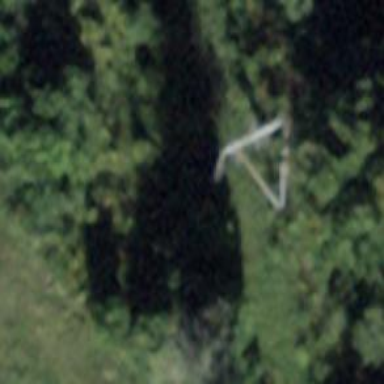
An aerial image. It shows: Pylon for aerialway.